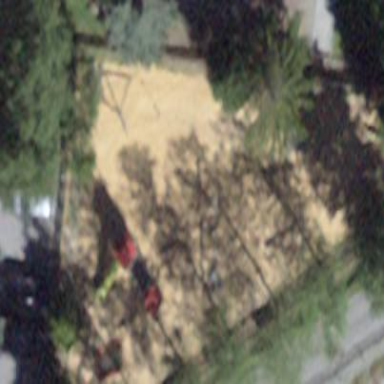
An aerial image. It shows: Playground area for leisure land.